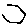
Label: hexagon